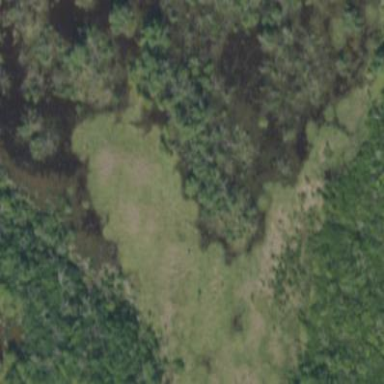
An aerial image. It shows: Saltmarsh wetland with plant community of Saltwater Marshes/Halophytic Herbaceous Prairie.